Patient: sex F, age 58
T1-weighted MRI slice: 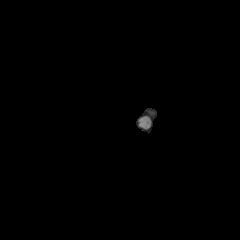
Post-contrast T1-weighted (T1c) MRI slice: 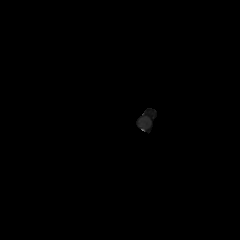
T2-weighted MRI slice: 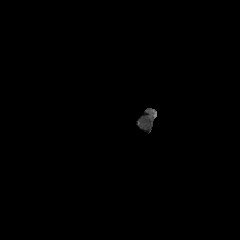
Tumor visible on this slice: no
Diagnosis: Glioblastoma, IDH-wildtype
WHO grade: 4